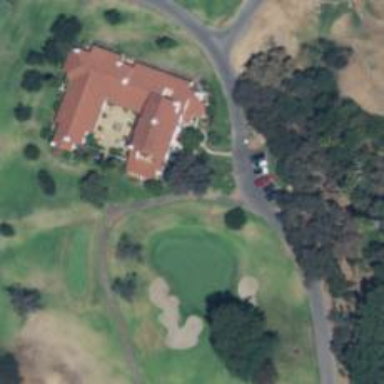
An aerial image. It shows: Service road designated as golf cart path.